Question: I'm trying to pick up backbone and would like to do a simple image gallery app but am having problems.
I'd like to instantiate my view with a collection of items (named itemsArray) and then load the first model of that collection into a view. This view will provide a previous and next button and I've set up the events.
I'm confused about how to pass this collection into a Backbone view and tell it to load the first element. Also, manipulating the collection with prev / next doesn't seem to be working correctly. I asked this question before (<URL> but think it's better if I post the whole fragment here. I have seen sample code similar to this in tutorials but I think the loading of the single model with knowledge of the collection has proven problematic. I have provided the full source code below:
'''
<div id='item-container'></div>
<script type='text/template' id='tmp'>
<%=header %>
<img src='<%=assets[0].url %>' />
<div class='next-btn'>next</div> <div class='prev-btn'>prev</div>
</script>
<script>
$(document).ready(function(){
var arc={};
// 2. items to be made into an Items collection
var itemsArray=[{'id':4, 'header':'my header','detail':'my detail', 'price':'$12.25', assets:[{'url':'/tmp-images/surf.jpg'}]},
{'id':7, 'header':'my header 2','detail':'my detail 2', 'price':'$14.25', assets:[{'url':'/tmp-images/jamaica.jpg'}]},
{'id':11, 'header':'my header 3','detail':'my detail 3', 'price':'$21.00',assets:[{'url':'/tmp-images/jamaica-2.jpg'}]}
];
// 3. item class
arc.Item = Backbone.Model.extend({});
// 4. items collection made up of item
arc.Items = Backbone.Collection.extend({
model:arc.Item
});
var items = new arc.Items(itemsArray);
//console.log(menu_items);
arc.ItemsGalleryView = Backbone.View.extend({
el: $('#item-container'),
events: {'click .next-btn' : 'loadNext', 'click .prev-btn':'loadPrevious' },
template:_.template($('#tmp').text()),
initialize: function() {
_.bindAll( this, 'render' );
// 5. this is definitely wrong, trying to render template with single instance of model
// seems like I should be doing something like this.collection.at(0) or something but that isn't working
//this.render(this.model);
/* 6. works but not an array
this.render({header:'my name',assets:[
{url:'/image/some.jpg'}
]});
*/
// 7. not working header is not defined
this.render(this.collection.at(0)); // error 'header is not defined'
console.log(this.collection.at(0)); // in console this kinda looks like a model but do I need to call another method on it?
},
render: function(xModel) {
var compiled=this.template(xModel);
this.$el.html(compiled);
return this;
},
loadNext: function(){
// 8. not sure what to do here
},
loadPrevious: function(){
console.log('i want to load Previous');
// 9. not working
this.render(this.collection.prev());
}
});
var itemView=new arc.ItemsGalleryView({ collection: items });
});
</script>
'''
Any help is greatly appreciated. How would I pass a collection? and then manipulate where I am in the collection via events?
thx

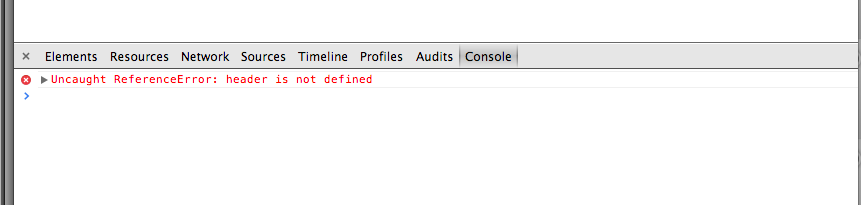
Answer: When passing a model to a template, note that every attribute is held in a special hash. For you, it'd be 'model.attributes.header'. (so '<%= attributes.header %>')
It is usually suggested you pass your model attributes directly to your templates though: 'this.render(this.collection.at(0).toJSON());' (and that'll work with your current template)